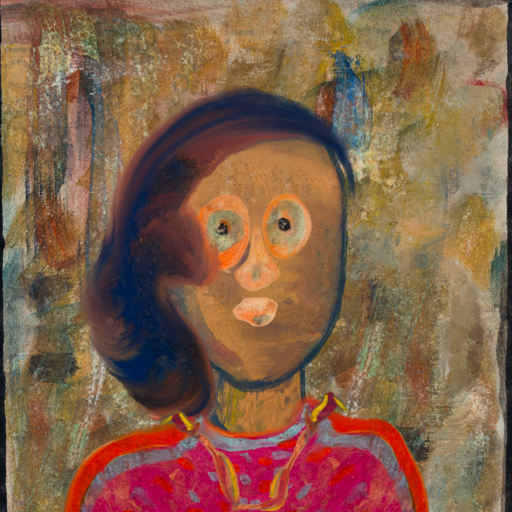
Background: Pipe, Head And Neck Front: In_The_Sun, Face Front: Childish, Bust: Sisters, Hair Front: Mother_And_Son_Son, Head Accessory: Blank, Second Necklace: Gypsy_Mother_1, Necklace: Blank, Baby: Blank